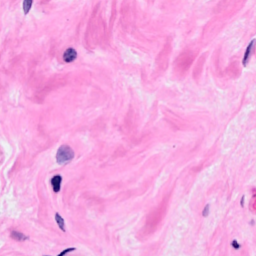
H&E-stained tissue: Breast